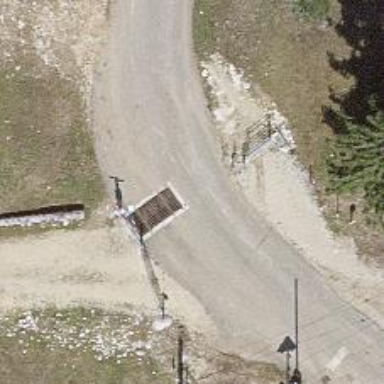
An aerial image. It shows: Cattle grid barrier.